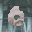
Label: 0